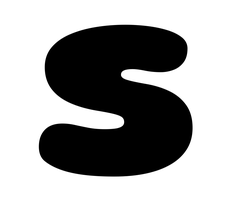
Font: Gluten_ExtraBold